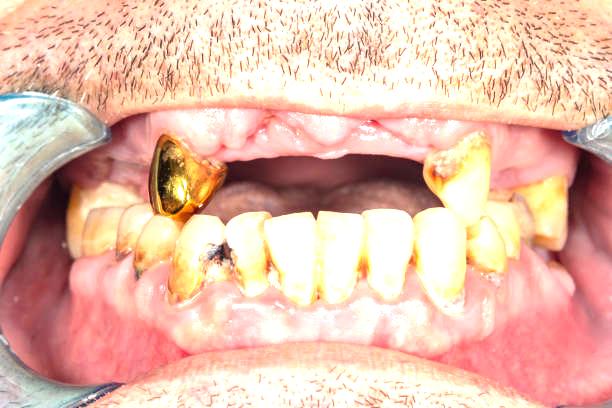
Condition: Gingivitis